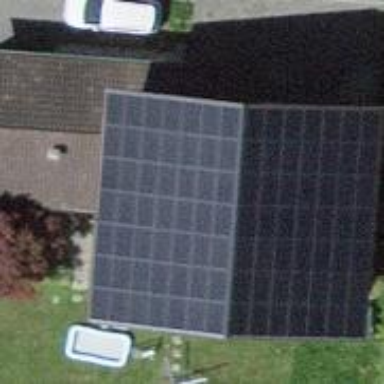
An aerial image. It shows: Solar power generator utilizing photovoltaic technology with solar photovoltaic panels.